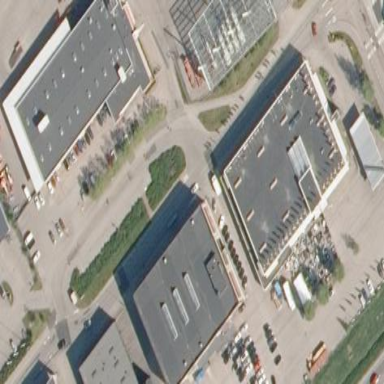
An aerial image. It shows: Retail building.